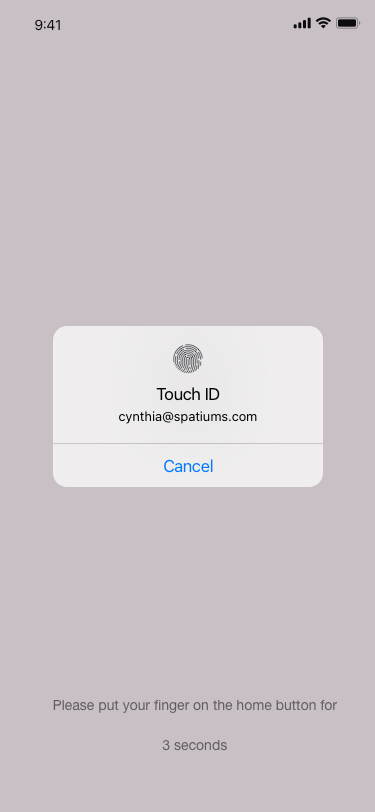
Text in this UI design:
Please put your finger on the home button for
3 seconds